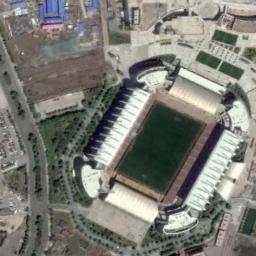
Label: stadium